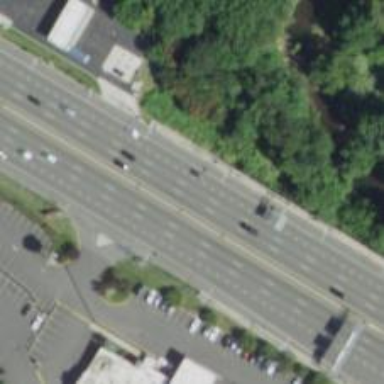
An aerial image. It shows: Urban freeway or expressway.